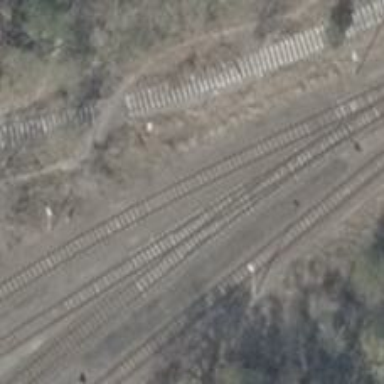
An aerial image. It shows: Railway switch.